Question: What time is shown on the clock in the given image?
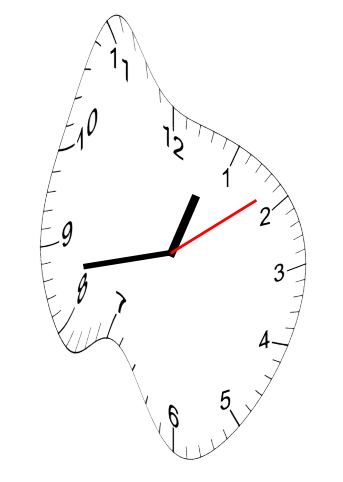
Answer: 12:43:09